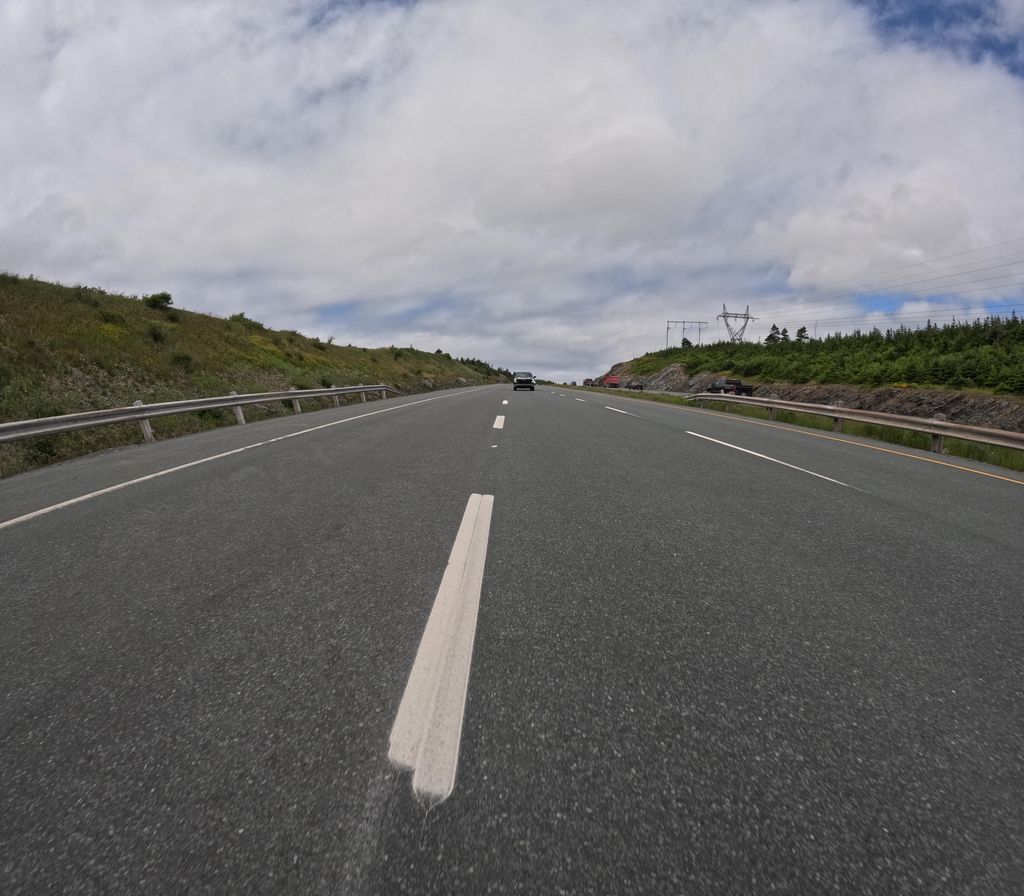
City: st_johns